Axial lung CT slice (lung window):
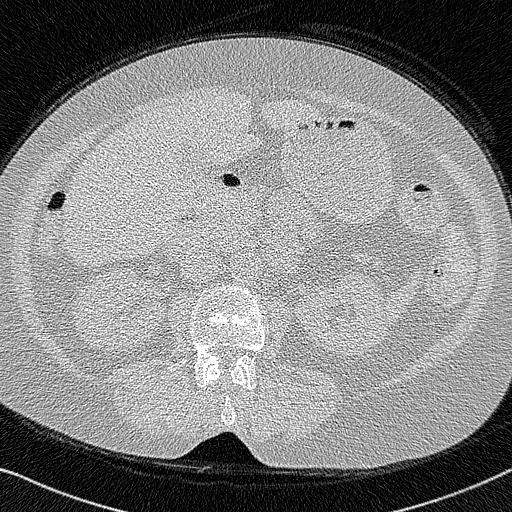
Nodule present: no